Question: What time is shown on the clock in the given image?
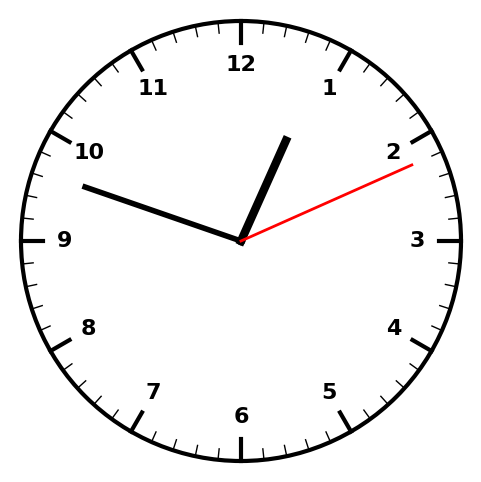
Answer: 12:48:11